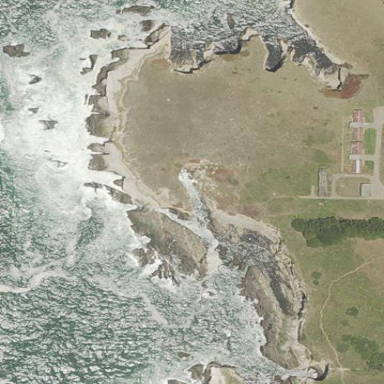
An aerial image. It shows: Natural rock reef.